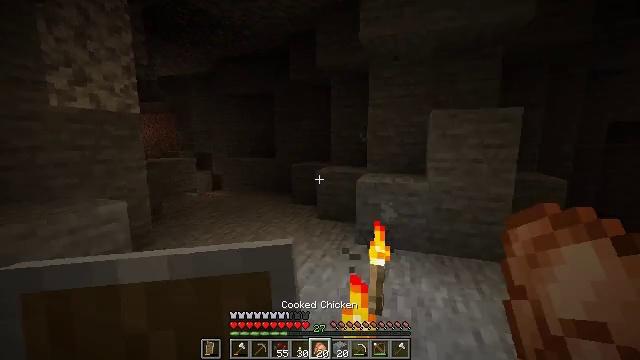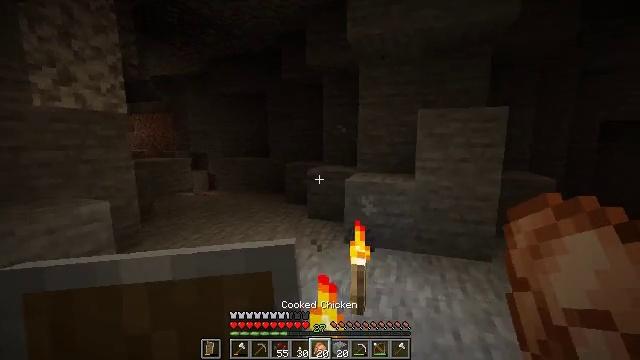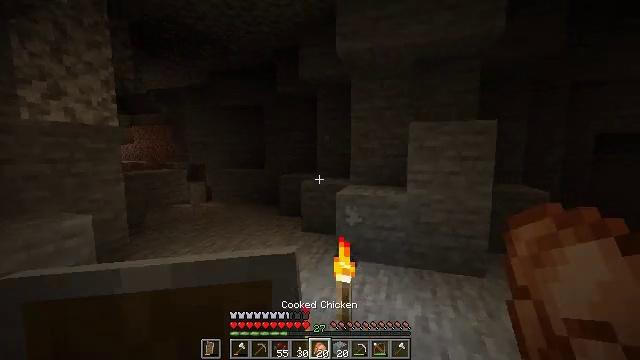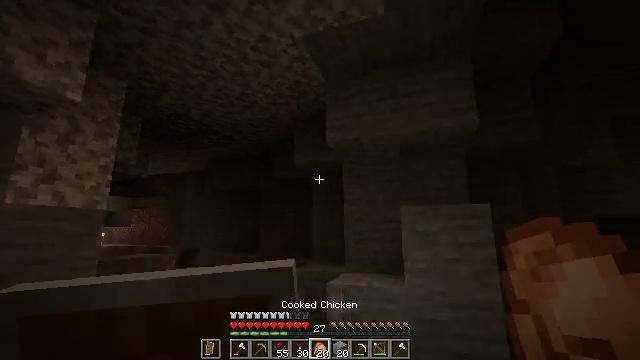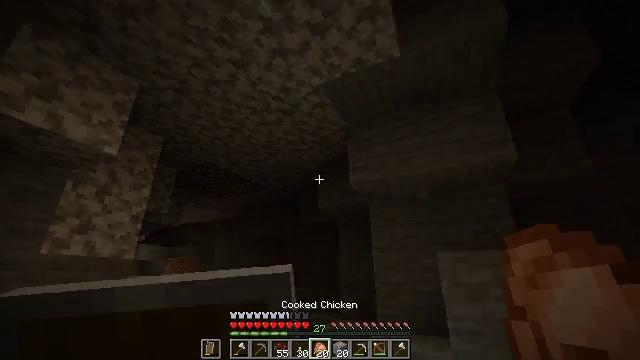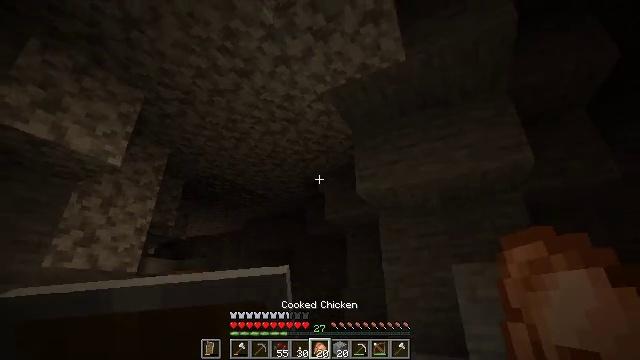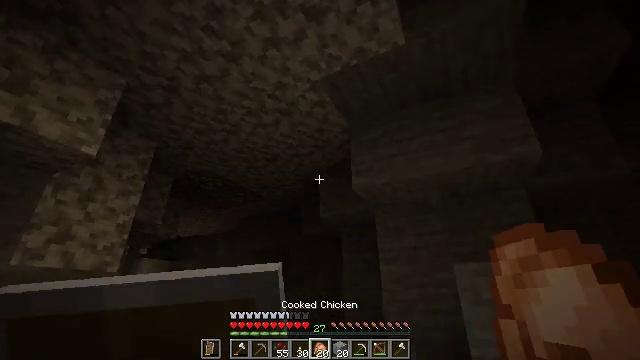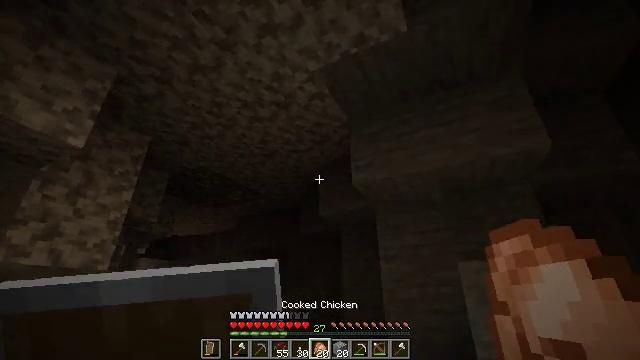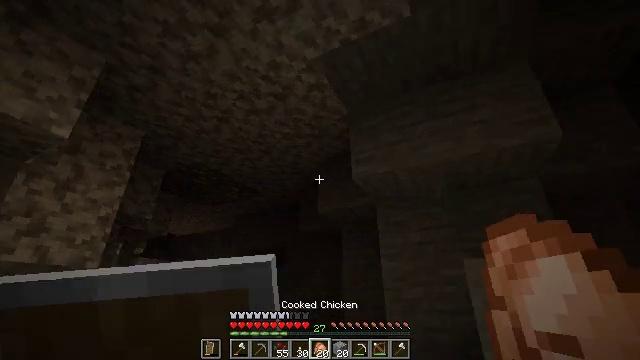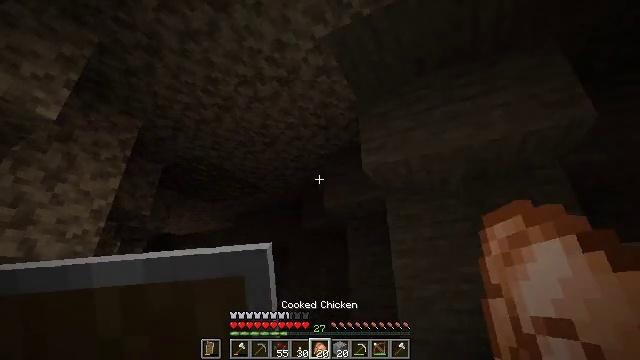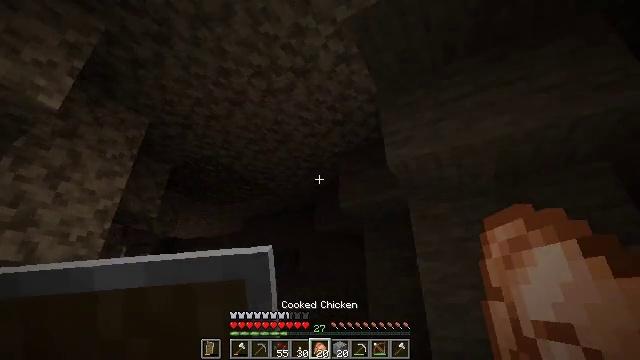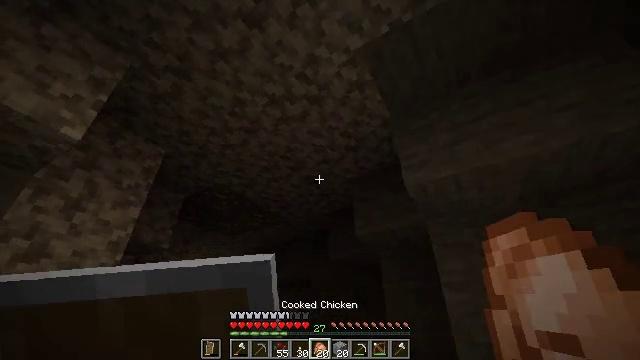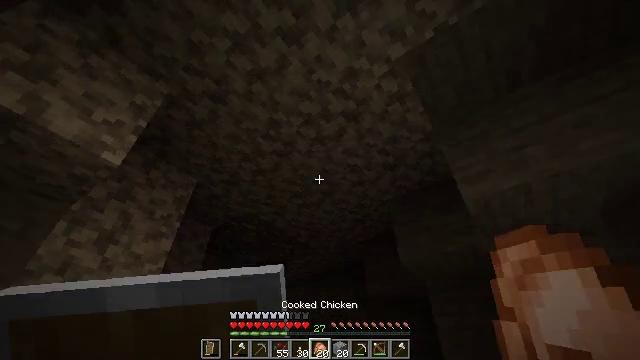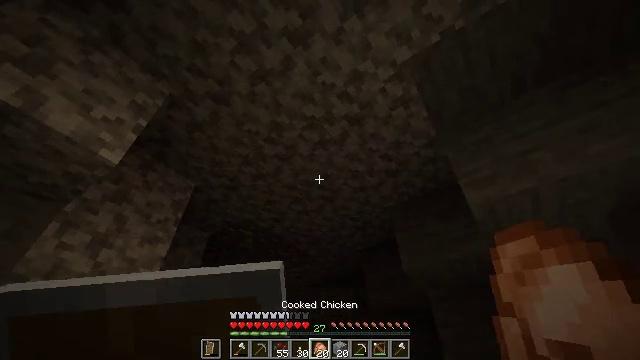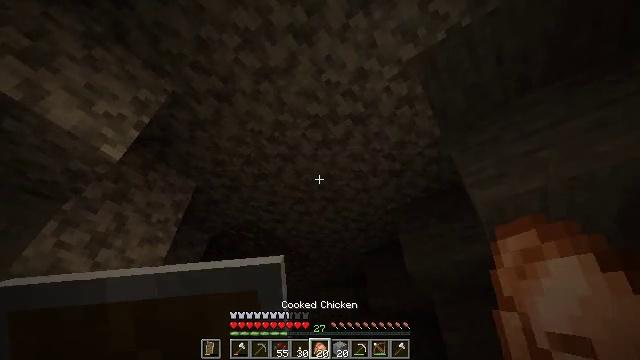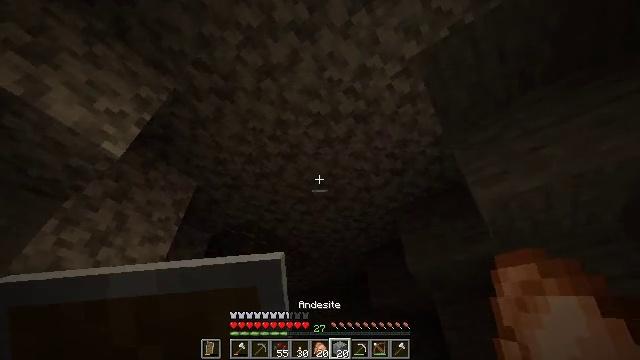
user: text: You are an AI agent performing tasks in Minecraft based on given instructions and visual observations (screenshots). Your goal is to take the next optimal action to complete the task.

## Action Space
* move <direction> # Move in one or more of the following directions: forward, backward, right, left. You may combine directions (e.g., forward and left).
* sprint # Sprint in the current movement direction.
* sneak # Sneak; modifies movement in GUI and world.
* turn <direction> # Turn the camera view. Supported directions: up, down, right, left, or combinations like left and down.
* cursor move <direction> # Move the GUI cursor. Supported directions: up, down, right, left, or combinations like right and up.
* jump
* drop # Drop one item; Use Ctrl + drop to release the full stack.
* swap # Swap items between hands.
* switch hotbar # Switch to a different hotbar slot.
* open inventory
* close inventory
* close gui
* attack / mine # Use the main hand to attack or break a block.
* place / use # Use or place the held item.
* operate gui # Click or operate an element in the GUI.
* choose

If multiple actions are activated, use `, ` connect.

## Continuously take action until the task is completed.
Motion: motion action
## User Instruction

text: Gather gold ore with a pickaxe.
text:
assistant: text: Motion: move right
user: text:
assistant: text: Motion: move forward and move right, turn up
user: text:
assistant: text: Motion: move forward, turn up
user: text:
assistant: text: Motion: move forward, turn left and up
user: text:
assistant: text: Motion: move forward, turn left and up
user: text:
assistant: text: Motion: move forward
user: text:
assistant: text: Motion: move forward
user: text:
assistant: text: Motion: move forward and move left
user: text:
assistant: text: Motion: move forward and move left
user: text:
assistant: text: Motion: move forward and move left, turn left and up
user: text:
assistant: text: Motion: move forward and move left, turn left and up
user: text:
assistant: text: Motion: move forward and move left, turn left and up
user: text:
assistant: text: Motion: turn right and up
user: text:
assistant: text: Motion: no_op
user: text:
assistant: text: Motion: no_op
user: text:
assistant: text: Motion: no_op
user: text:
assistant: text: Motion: turn down
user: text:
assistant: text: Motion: move forward, turn left and down
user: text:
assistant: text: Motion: move forward, turn left and down
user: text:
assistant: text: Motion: move forward, turn left
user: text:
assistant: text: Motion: move forward, turn down
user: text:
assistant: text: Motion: move forward, turn left and down
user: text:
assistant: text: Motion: move forward and move right, turn left and down
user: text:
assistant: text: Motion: move forward and move right, turn left and down
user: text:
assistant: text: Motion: move forward and move right, turn left and down
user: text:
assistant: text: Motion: move forward and move right, turn down
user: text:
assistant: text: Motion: move forward and move right, turn down
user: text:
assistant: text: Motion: move forward, turn left
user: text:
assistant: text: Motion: move forward, turn left and down
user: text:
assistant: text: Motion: move forward, turn left and down